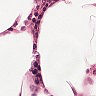
Metastatic tissue present: no